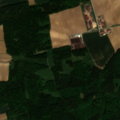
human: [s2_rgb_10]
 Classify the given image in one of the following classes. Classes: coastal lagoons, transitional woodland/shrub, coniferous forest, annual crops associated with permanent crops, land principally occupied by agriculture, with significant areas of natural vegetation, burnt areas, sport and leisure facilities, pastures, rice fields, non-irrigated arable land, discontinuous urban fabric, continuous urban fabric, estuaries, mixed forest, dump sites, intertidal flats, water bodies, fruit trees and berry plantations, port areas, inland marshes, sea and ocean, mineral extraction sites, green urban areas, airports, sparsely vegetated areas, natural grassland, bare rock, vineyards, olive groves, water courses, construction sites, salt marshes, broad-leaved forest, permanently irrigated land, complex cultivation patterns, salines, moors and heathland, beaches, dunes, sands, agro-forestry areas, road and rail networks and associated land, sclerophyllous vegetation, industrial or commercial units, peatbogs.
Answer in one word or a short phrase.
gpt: non-irrigated arable land, complex cultivation patterns, mixed forest